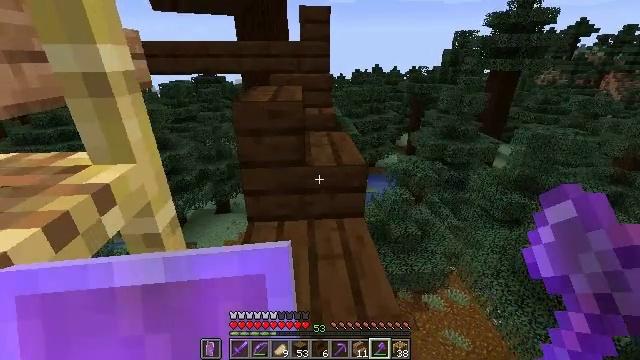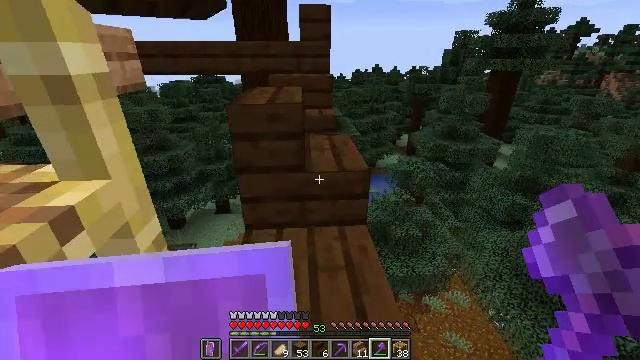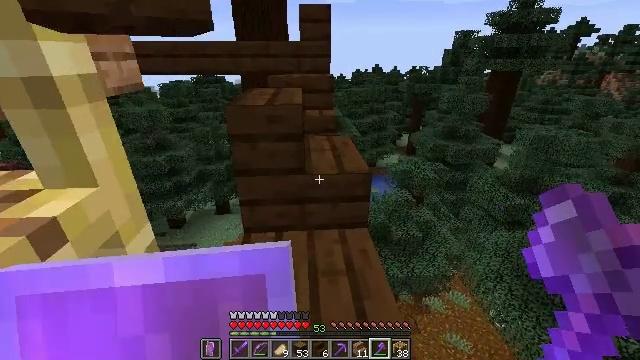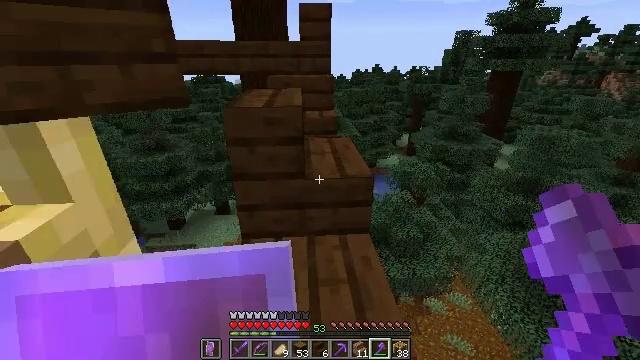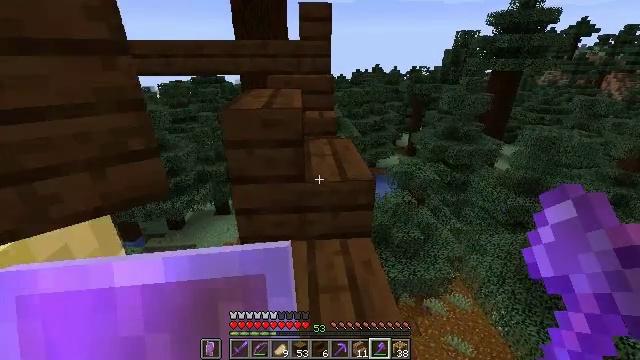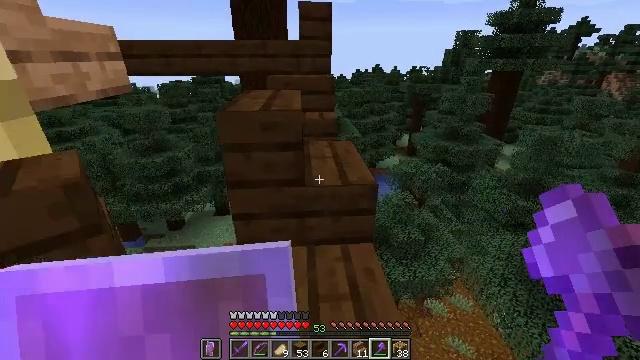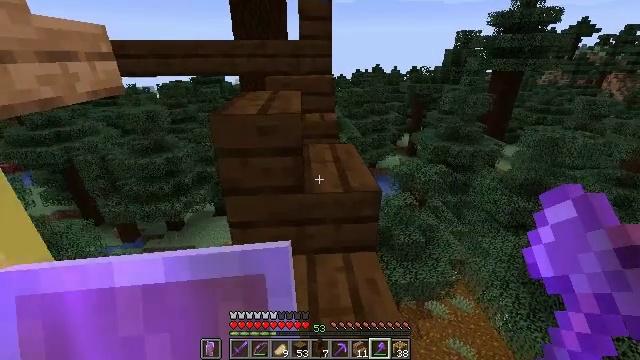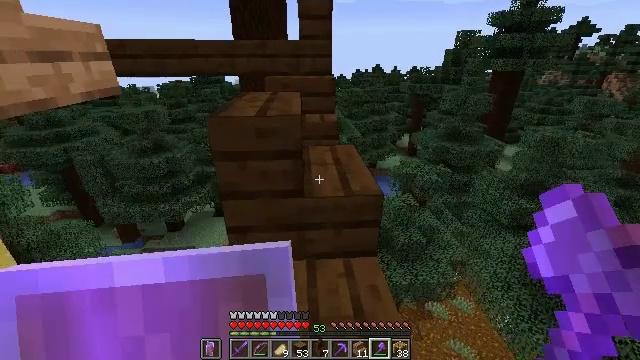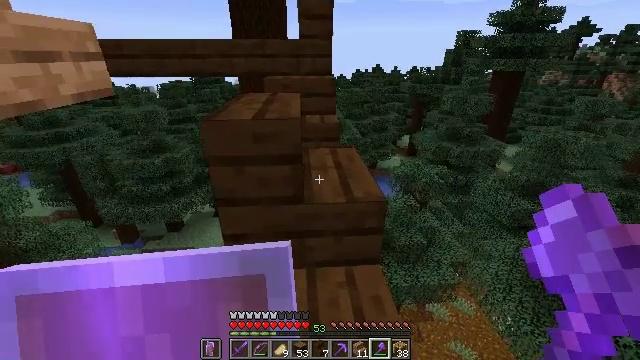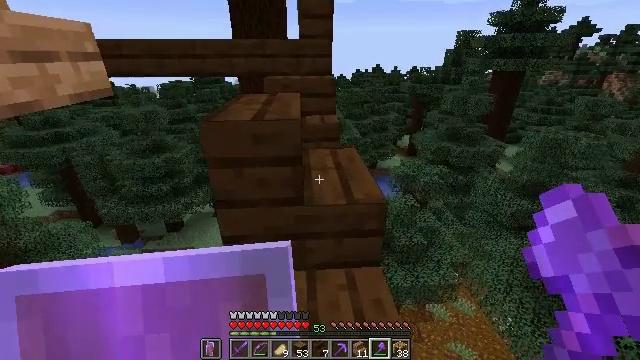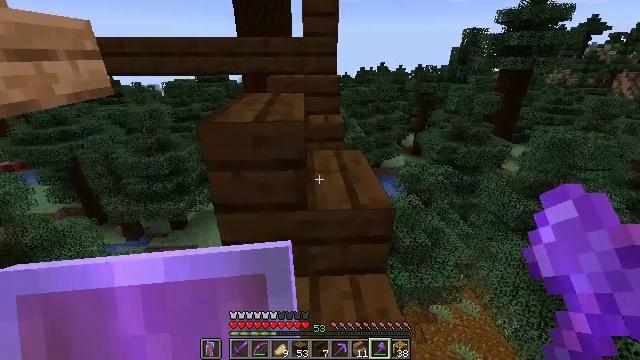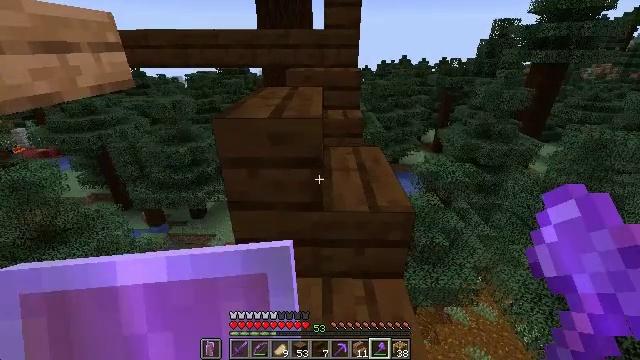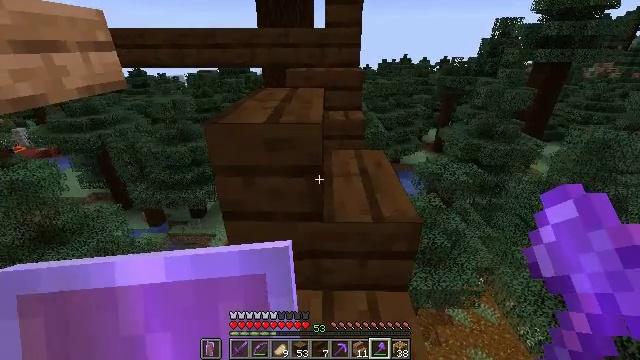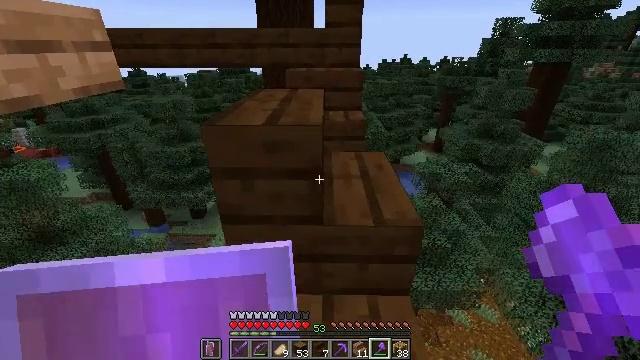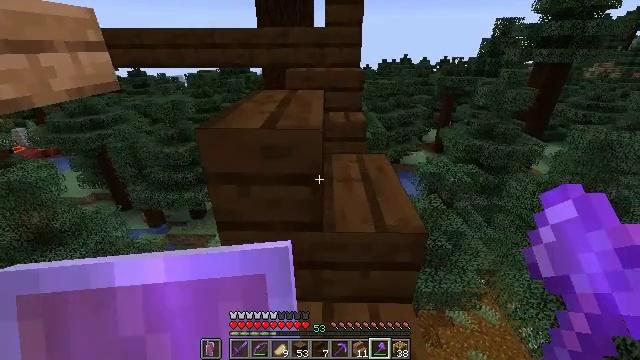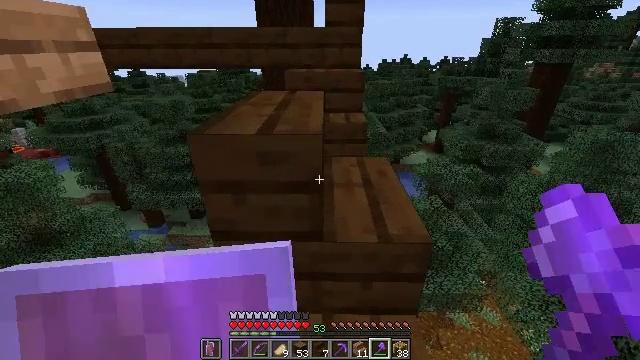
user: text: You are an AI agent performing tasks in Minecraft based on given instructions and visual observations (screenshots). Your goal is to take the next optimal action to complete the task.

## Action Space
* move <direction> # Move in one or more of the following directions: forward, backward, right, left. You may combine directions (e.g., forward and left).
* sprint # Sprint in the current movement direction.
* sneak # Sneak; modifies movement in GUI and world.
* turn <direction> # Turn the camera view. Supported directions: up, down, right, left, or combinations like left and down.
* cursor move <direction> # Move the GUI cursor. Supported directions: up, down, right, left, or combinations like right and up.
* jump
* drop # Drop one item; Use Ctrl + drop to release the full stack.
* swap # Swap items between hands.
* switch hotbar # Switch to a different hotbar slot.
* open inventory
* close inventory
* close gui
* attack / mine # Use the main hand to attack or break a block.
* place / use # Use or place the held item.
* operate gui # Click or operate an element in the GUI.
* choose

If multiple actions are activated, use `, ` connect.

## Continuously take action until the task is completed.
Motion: motion action
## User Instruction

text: Break the dark oak stairs to collect them.
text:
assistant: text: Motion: move forward, sneak
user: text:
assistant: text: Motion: move forward, sneak
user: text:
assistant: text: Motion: move forward, sneak
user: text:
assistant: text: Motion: move forward, sneak
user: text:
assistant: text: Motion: move forward, sneak
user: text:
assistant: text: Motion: move forward, sneak
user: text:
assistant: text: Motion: move forward, sneak
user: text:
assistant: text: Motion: move forward, sneak
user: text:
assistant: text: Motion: move forward, sneak
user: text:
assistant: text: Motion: move forward, sneak
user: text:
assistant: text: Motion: move forward, sneak, turn left and down
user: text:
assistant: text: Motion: move forward, sneak
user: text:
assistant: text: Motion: move forward, sneak
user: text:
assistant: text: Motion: move forward, sneak
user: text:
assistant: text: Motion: move forward, sneak
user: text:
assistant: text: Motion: move forward, sneak
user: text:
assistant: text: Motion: move forward, sneak
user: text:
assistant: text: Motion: move forward, sneak, attack / mine
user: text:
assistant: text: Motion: move forward, sneak, attack / mine
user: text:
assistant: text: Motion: move forward, sneak, attack / mine
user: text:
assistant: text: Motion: move forward, sneak, attack / mine
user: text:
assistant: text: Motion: move forward, sneak, attack / mine
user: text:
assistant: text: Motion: move forward, sneak, attack / mine
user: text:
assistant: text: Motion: move forward, sneak, attack / mine
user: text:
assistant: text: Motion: move forward, sneak
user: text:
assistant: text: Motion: move forward, sneak
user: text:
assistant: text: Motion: sneak